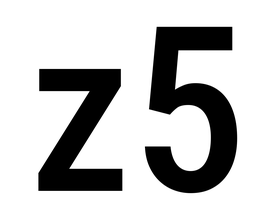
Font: Roboto_Condensed_Medium